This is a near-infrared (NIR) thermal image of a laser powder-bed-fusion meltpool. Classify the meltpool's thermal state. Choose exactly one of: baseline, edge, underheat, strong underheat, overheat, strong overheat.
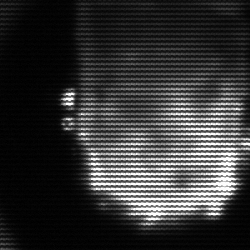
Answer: baseline